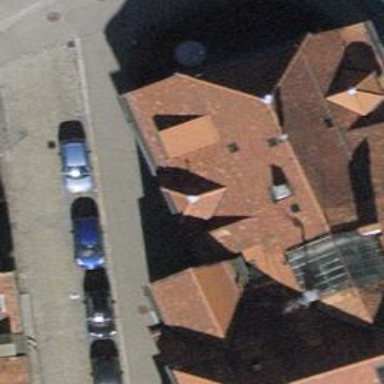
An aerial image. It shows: Museum.